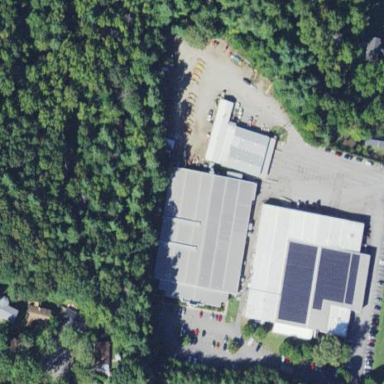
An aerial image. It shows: Commercial building.